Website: macys
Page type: billing-address
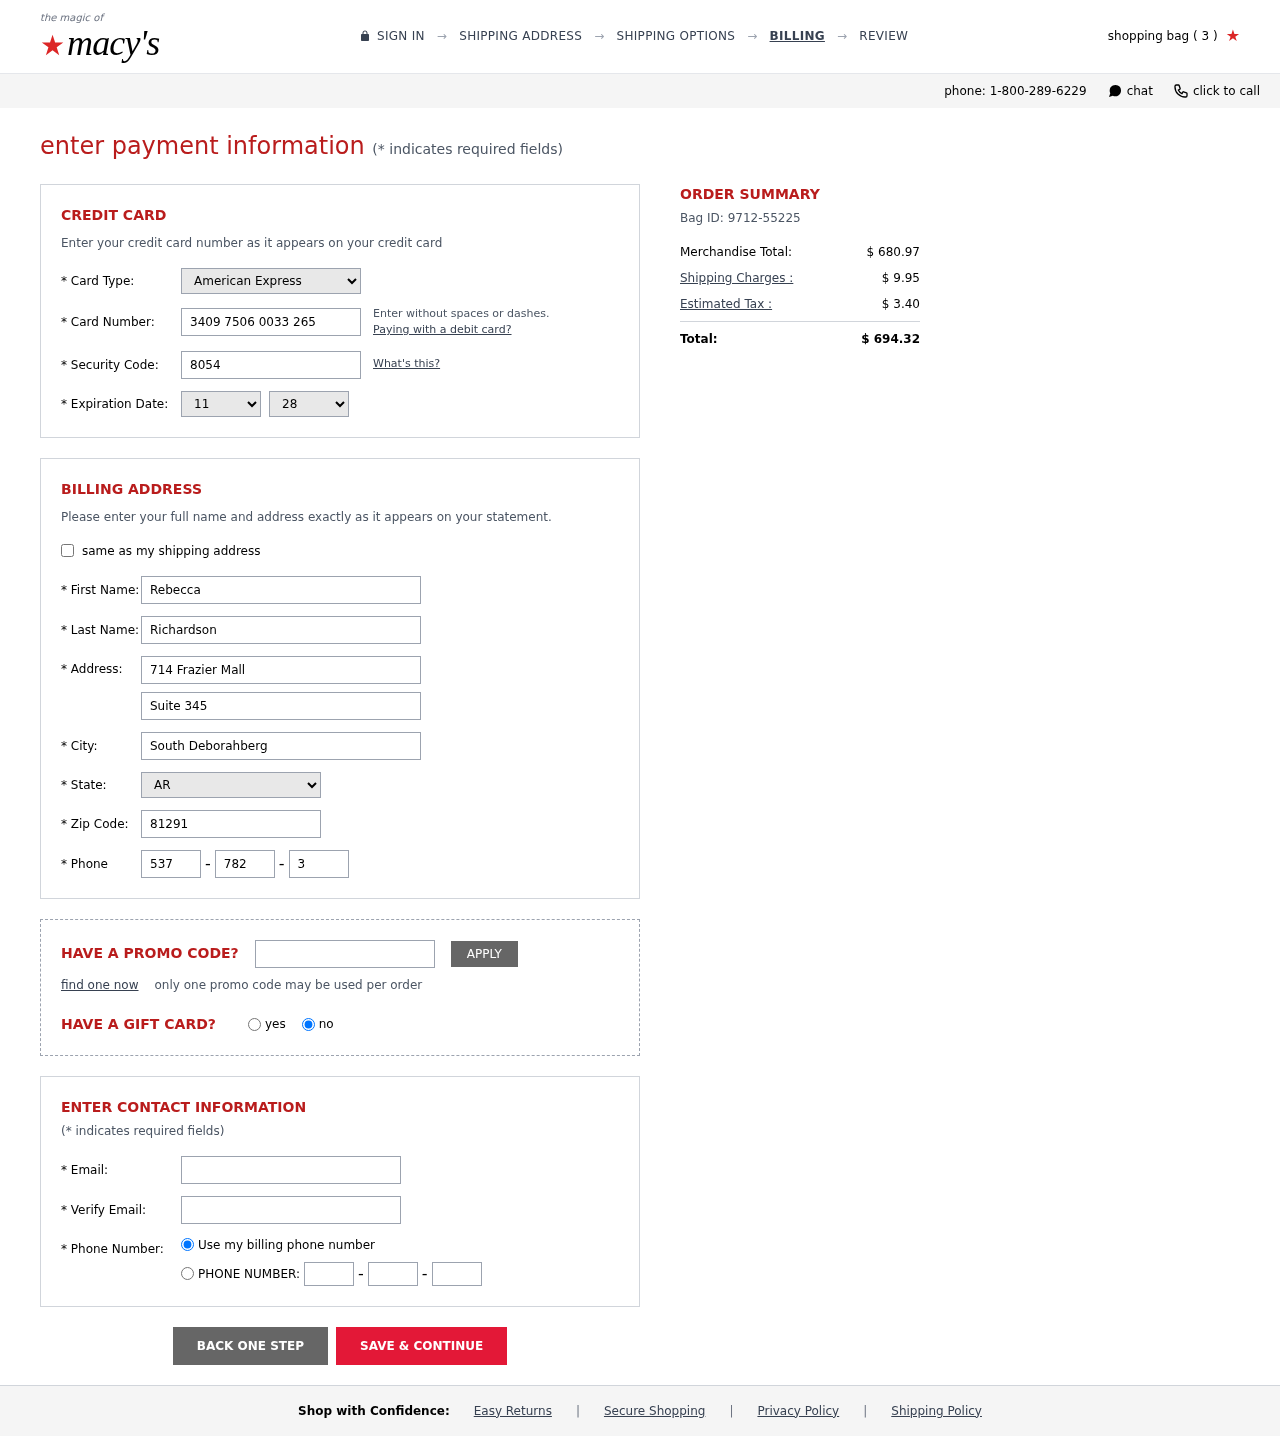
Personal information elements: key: PII_CARD_CVV
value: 8054
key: PII_CARD_EXPIRY_MONTH
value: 11
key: PII_CARD_EXPIRY_YEAR
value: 28
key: PII_CARD_NUMBER
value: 3409 7506 0033 265
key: PII_CARD_TYPE
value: American Express
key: PII_CITY
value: South Deborahberg
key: PII_EMAIL
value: rebecca.richardson@gmail.com
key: PII_FIRSTNAME
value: Rebecca
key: PII_LASTNAME
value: Richardson
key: PII_PHONE_AREA
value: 537
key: PII_PHONE_PREFIX
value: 782
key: PII_PHONE_SUFFIX
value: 3363
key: PII_POSTCODE
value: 81291
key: PII_STATE_ABBR
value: AR
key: PII_STREET
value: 714 Frazier Mall
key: PII_STREET2
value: Suite 345
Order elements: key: ORDER_NUM_ITEMS
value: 3
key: ORDER_ID
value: Bag ID: 9712-55225
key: ORDER_SUBTOTAL
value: $ 680.97
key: ORDER_SHIPPING_COST
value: $ 9.95
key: ORDER_TAX
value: $ 3.40
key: ORDER_TOTAL
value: $ 694.32